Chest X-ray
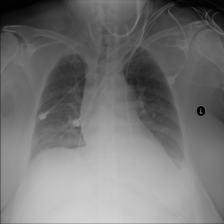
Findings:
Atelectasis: negative
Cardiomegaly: negative
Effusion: negative
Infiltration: negative
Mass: negative
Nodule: negative
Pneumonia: negative
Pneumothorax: negative
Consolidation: negative
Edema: negative
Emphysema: negative
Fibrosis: negative
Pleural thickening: negative
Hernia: negative